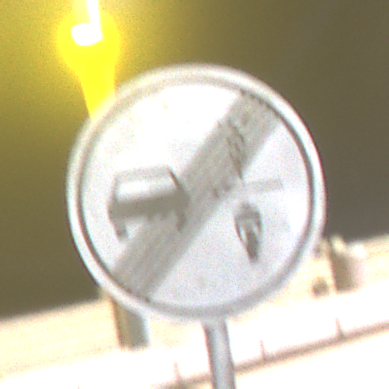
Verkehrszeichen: EndeVerbotUeberholenEinspurigeFahrzeuge
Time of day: Night
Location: Outdoor (Urban)
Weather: PartlyCloudy
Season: NotSpecified
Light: Artificial